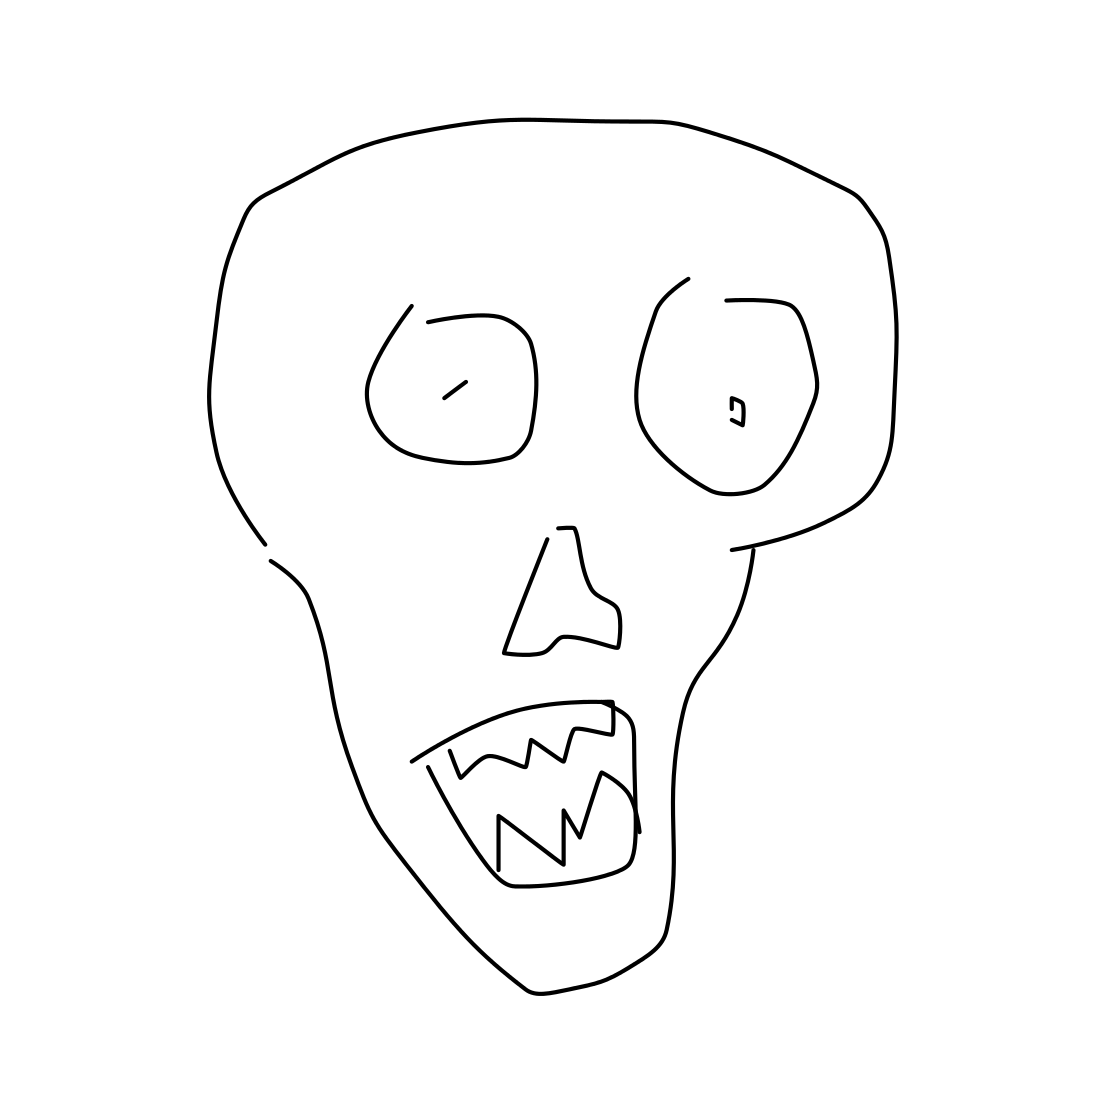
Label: skull